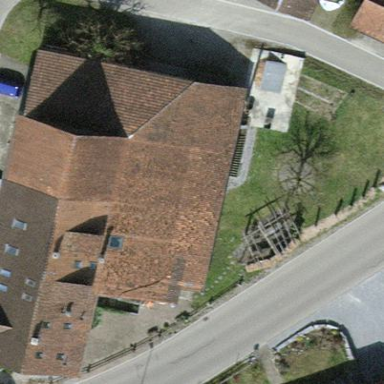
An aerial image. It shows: Farm building with gabled roof.